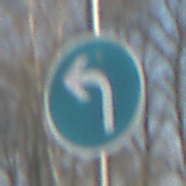
Verkehrszeichen: VorgeschriebeneFahrtrichtungLinks
Umgebung: Outdoor, Suburban
Tageszeit: MorningAfternoon
Wetter: PartlyCloudy
Licht: Natural
Jahreszeit: NotSpecified
Kontrast: HighContrast